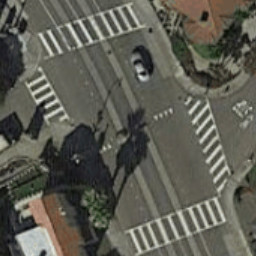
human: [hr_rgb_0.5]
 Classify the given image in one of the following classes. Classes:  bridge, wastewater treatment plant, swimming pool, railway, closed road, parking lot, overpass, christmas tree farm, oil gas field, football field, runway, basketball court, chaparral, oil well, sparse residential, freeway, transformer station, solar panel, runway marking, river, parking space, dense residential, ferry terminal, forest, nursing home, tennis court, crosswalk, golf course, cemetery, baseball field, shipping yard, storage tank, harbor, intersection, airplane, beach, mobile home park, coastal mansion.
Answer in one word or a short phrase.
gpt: crosswalk